Field crop: tomato
Growth stage: 1
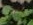
Species: solanum